Field crop: maize
Growth stage: 2
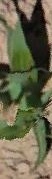
Species: maize